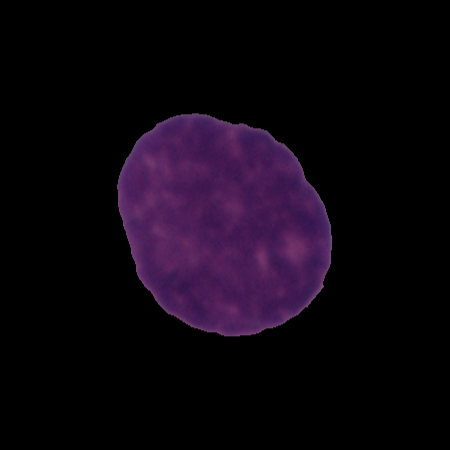
Label: cancer